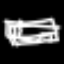
Label: bed